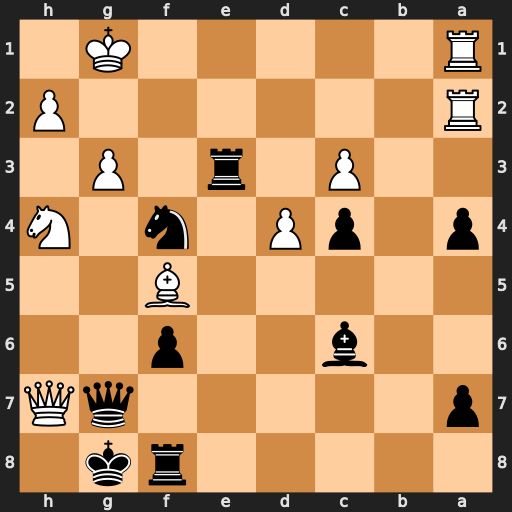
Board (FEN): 5rk1/p5qQ/2b2p2/5B2/p1pP1n1N/2P1r1P1/R6P/R5K1
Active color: b
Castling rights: -
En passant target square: -
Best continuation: Qxh7 Bxh7+ Kxh7